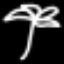
Label: palm tree